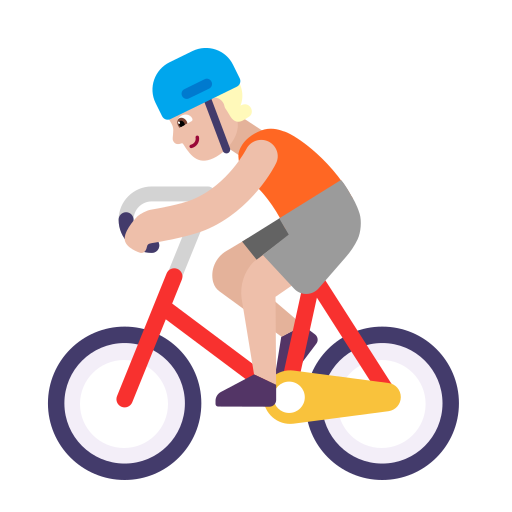
person biking flat  light